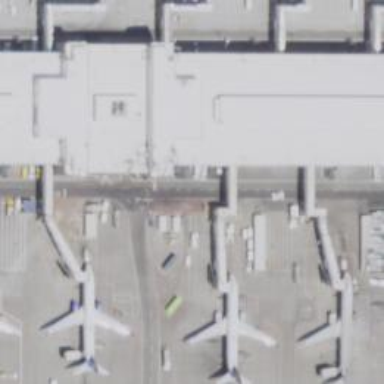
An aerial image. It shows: Airport gate.